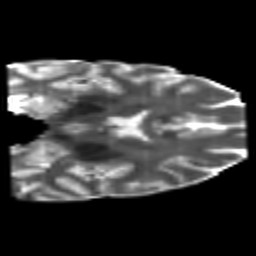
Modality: T2w
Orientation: coronal
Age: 28
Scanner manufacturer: philips
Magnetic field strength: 3 T
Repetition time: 8.552 s
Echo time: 0.1273 s